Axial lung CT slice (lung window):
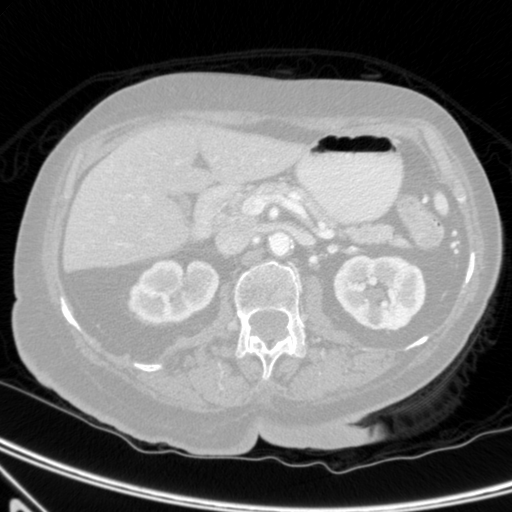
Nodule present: no